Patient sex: M
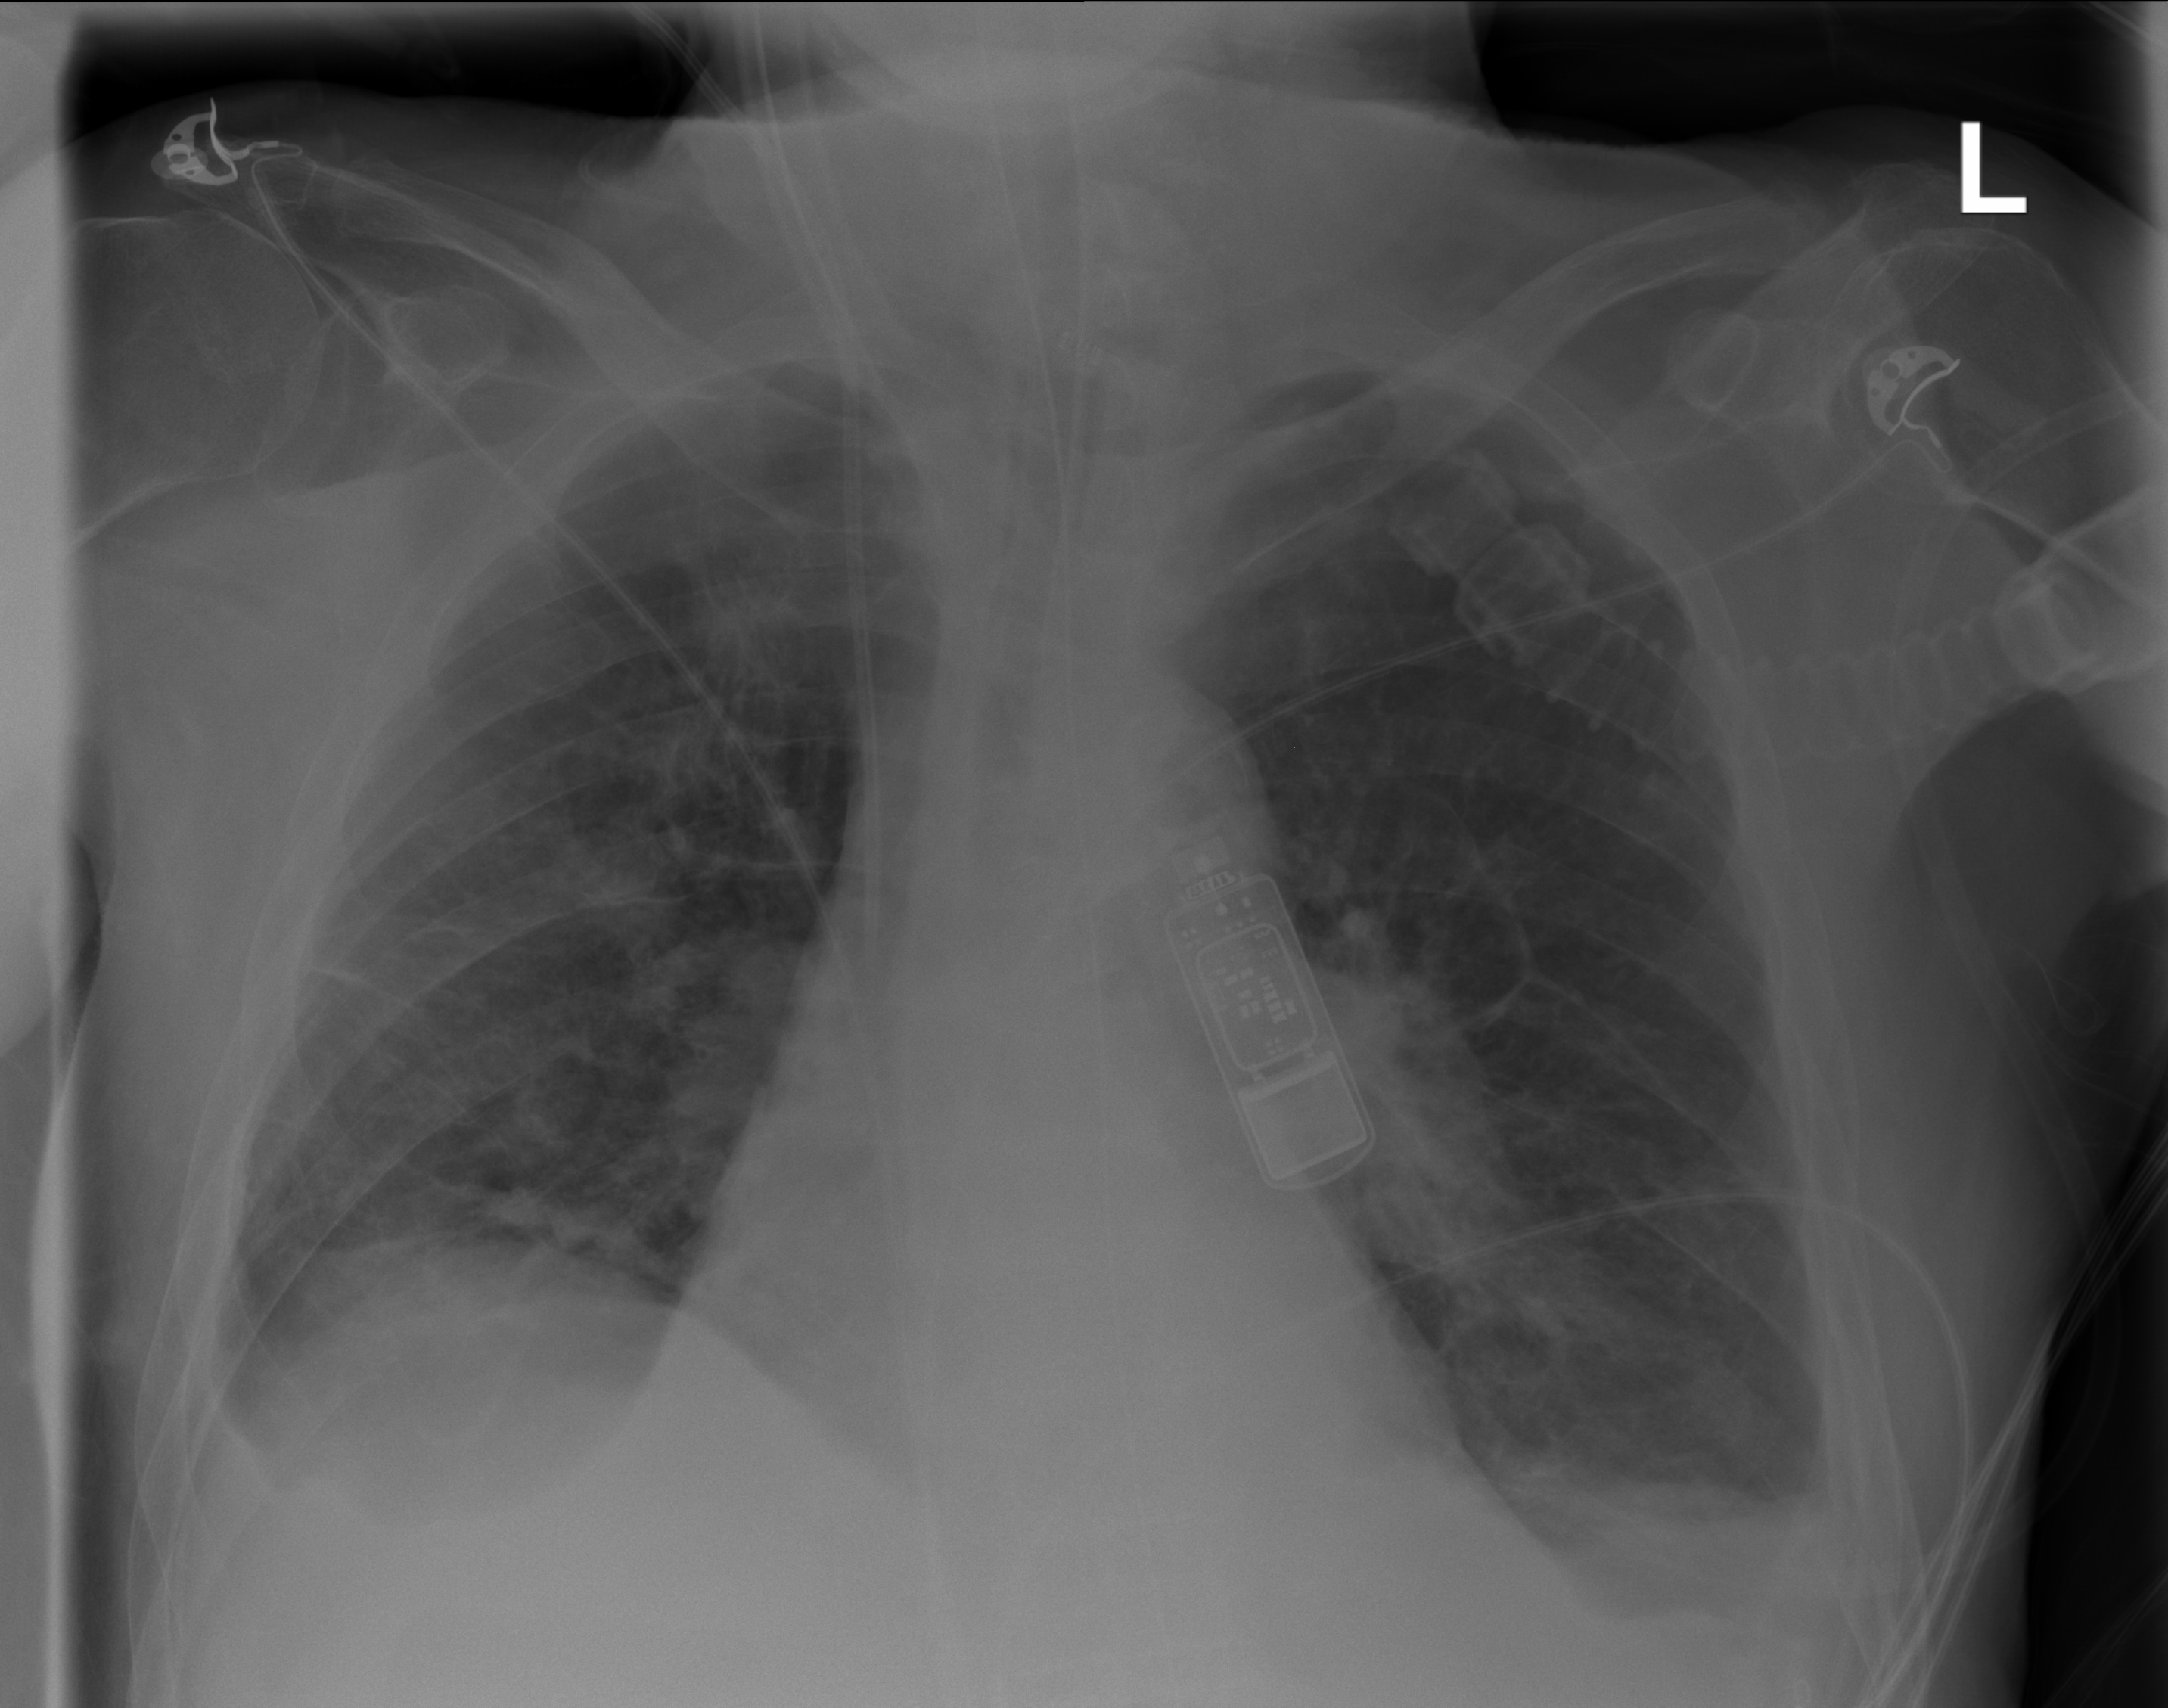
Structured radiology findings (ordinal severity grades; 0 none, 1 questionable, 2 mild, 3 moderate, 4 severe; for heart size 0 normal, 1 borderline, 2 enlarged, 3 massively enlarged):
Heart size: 0
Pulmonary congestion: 0
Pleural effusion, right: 2
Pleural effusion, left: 1
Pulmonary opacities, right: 1
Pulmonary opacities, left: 0
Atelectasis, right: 2
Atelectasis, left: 2